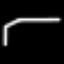
Label: octagon